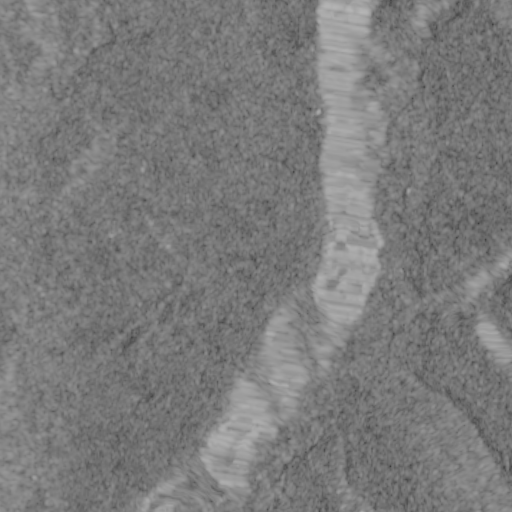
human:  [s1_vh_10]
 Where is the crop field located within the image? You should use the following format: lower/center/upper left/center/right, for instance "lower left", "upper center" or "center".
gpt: The crop field is located in the center right of the image.
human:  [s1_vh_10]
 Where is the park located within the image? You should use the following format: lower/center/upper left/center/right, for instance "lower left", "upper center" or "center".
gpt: The park is located in the upper left of the image.
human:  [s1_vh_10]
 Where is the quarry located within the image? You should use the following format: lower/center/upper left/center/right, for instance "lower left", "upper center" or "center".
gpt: The quarry is located in the lower left of the image.
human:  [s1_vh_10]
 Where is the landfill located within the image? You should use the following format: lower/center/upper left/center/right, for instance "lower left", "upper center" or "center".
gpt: There is no landfill in the image.

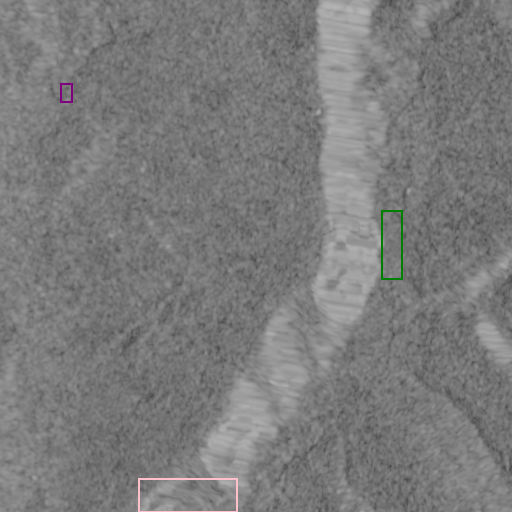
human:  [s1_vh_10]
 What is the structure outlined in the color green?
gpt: The structure outlined in green is a crop field.
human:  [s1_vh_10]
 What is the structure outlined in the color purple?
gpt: The structure outlined in purple is a park.
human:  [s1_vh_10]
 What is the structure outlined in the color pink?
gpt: The structure outlined in pink is a quarry.
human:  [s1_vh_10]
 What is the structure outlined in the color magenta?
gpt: There is no magenta outline.